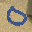
Label: 0